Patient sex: M
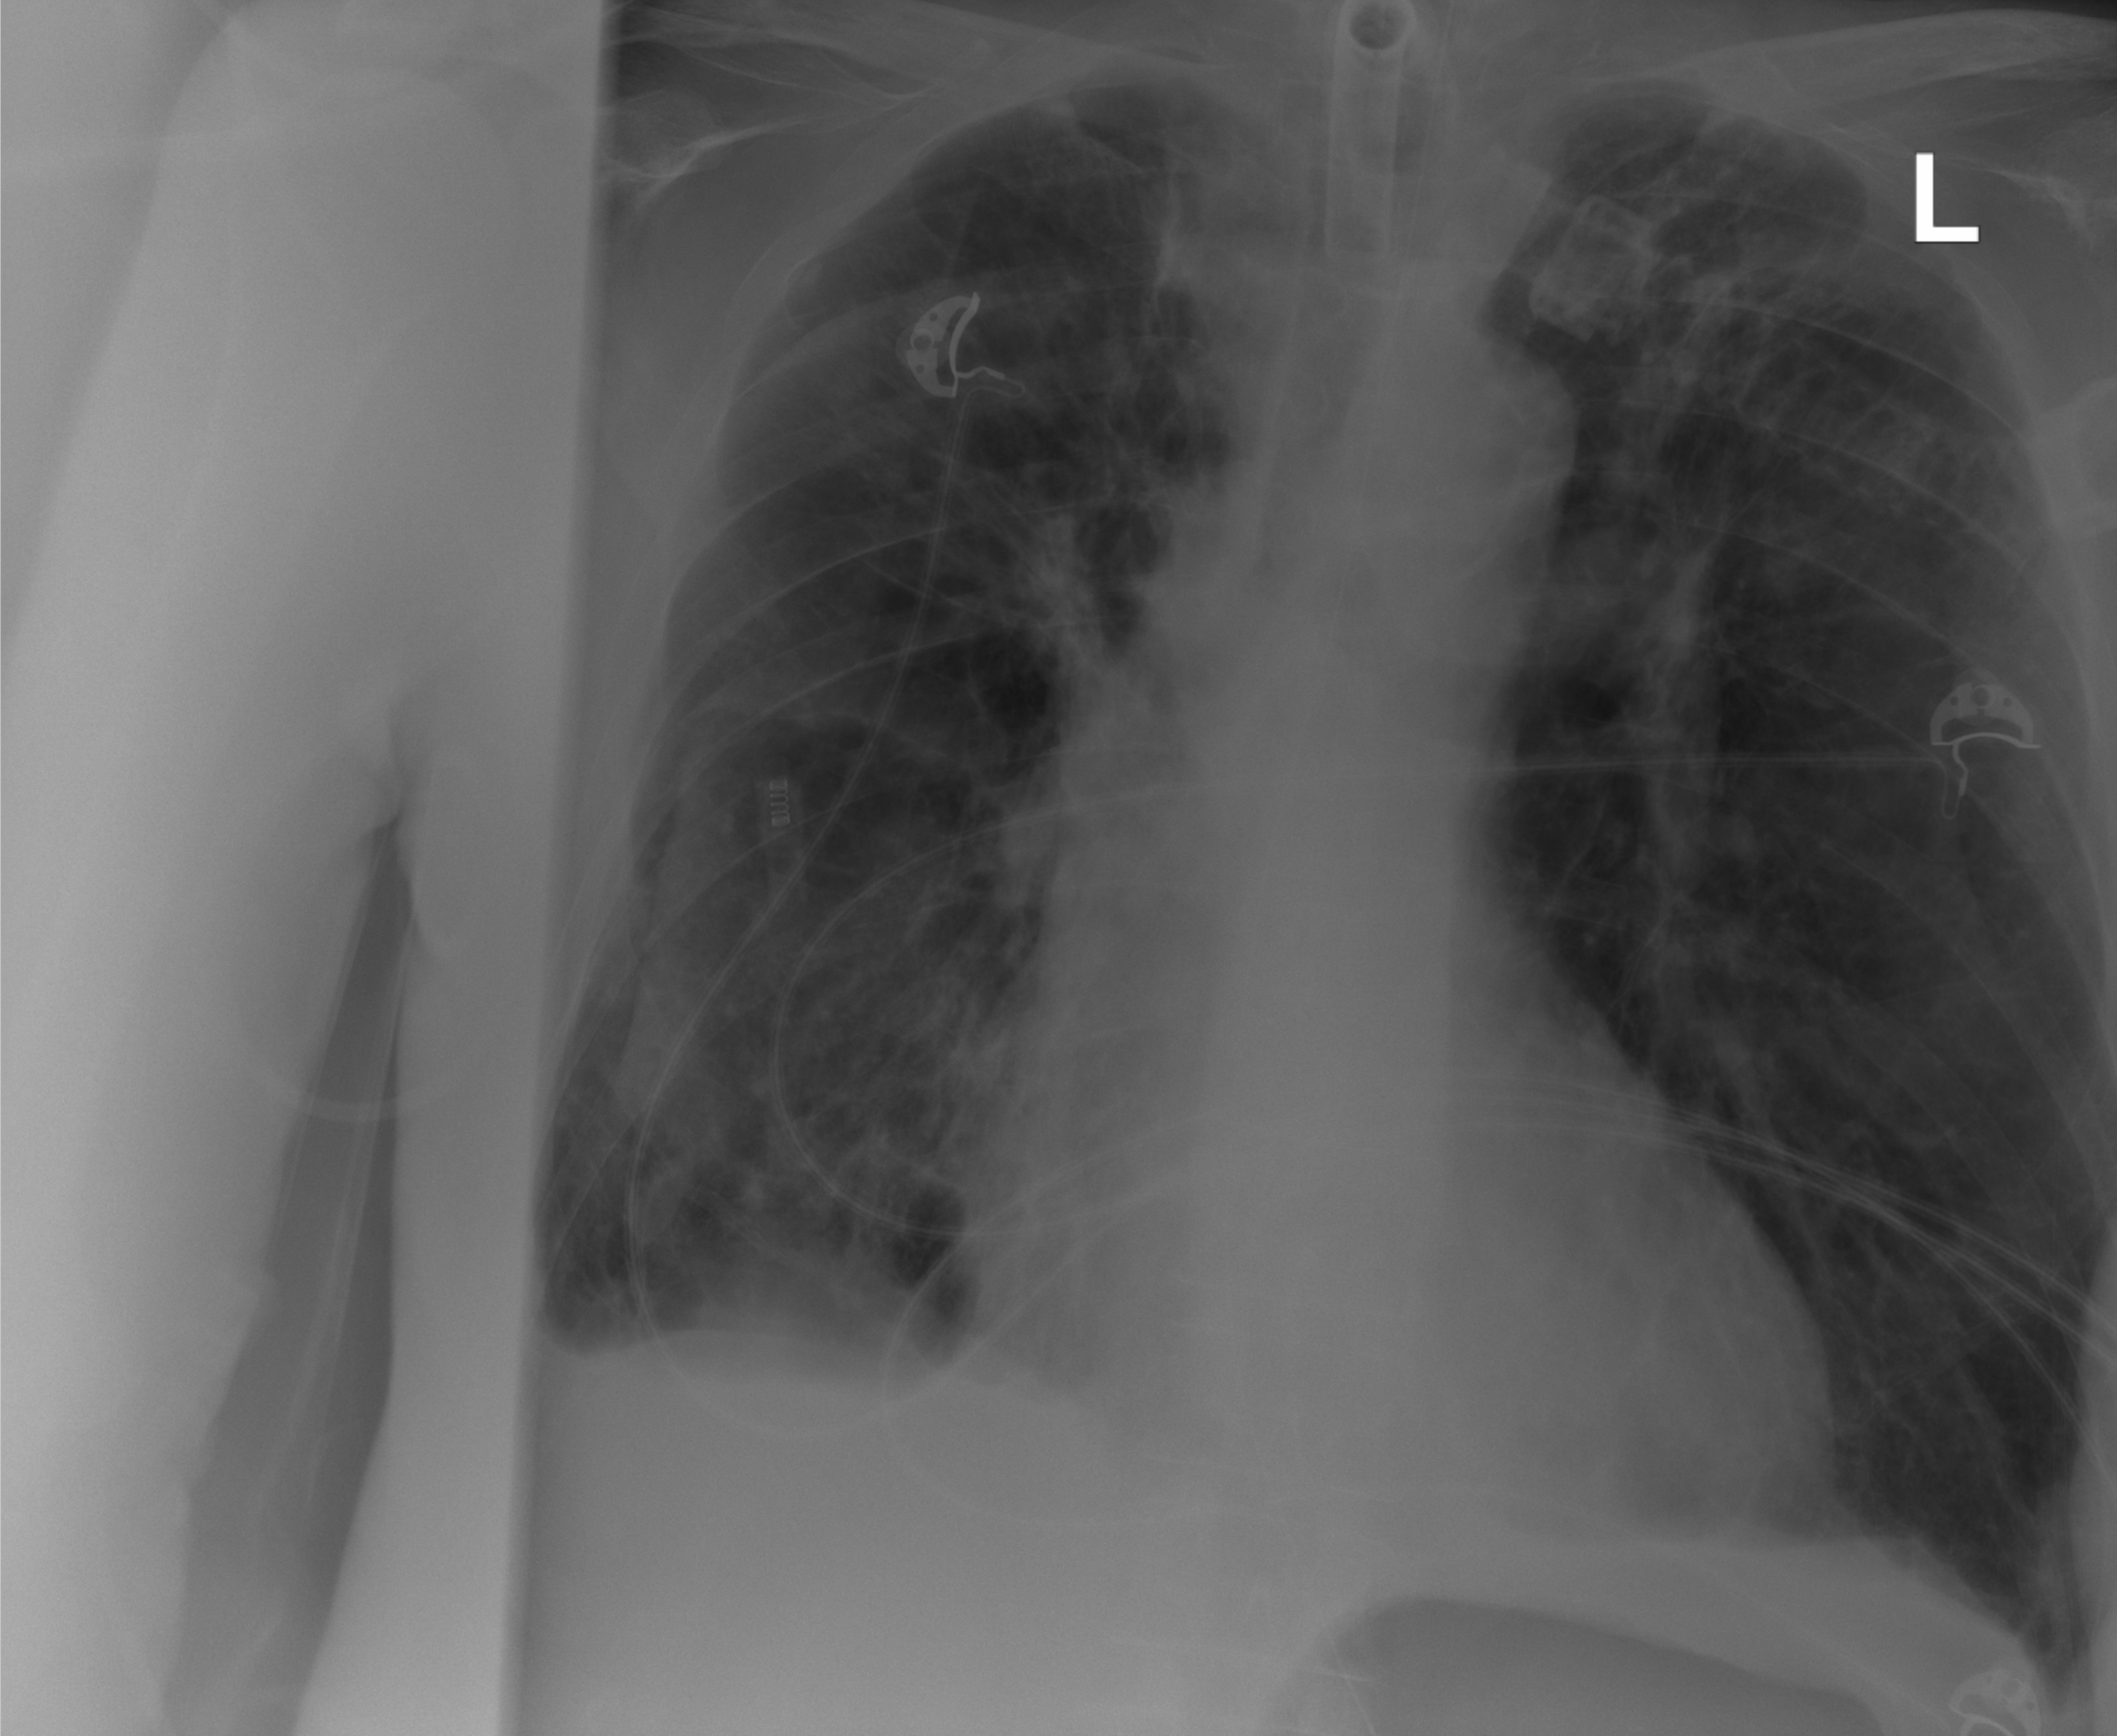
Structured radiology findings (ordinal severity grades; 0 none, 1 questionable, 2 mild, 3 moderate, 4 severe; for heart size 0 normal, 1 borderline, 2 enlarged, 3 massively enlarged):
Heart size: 0
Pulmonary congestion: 0
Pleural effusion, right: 2
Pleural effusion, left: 1
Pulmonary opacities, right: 2
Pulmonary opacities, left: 2
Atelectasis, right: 2
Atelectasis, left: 2